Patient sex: M
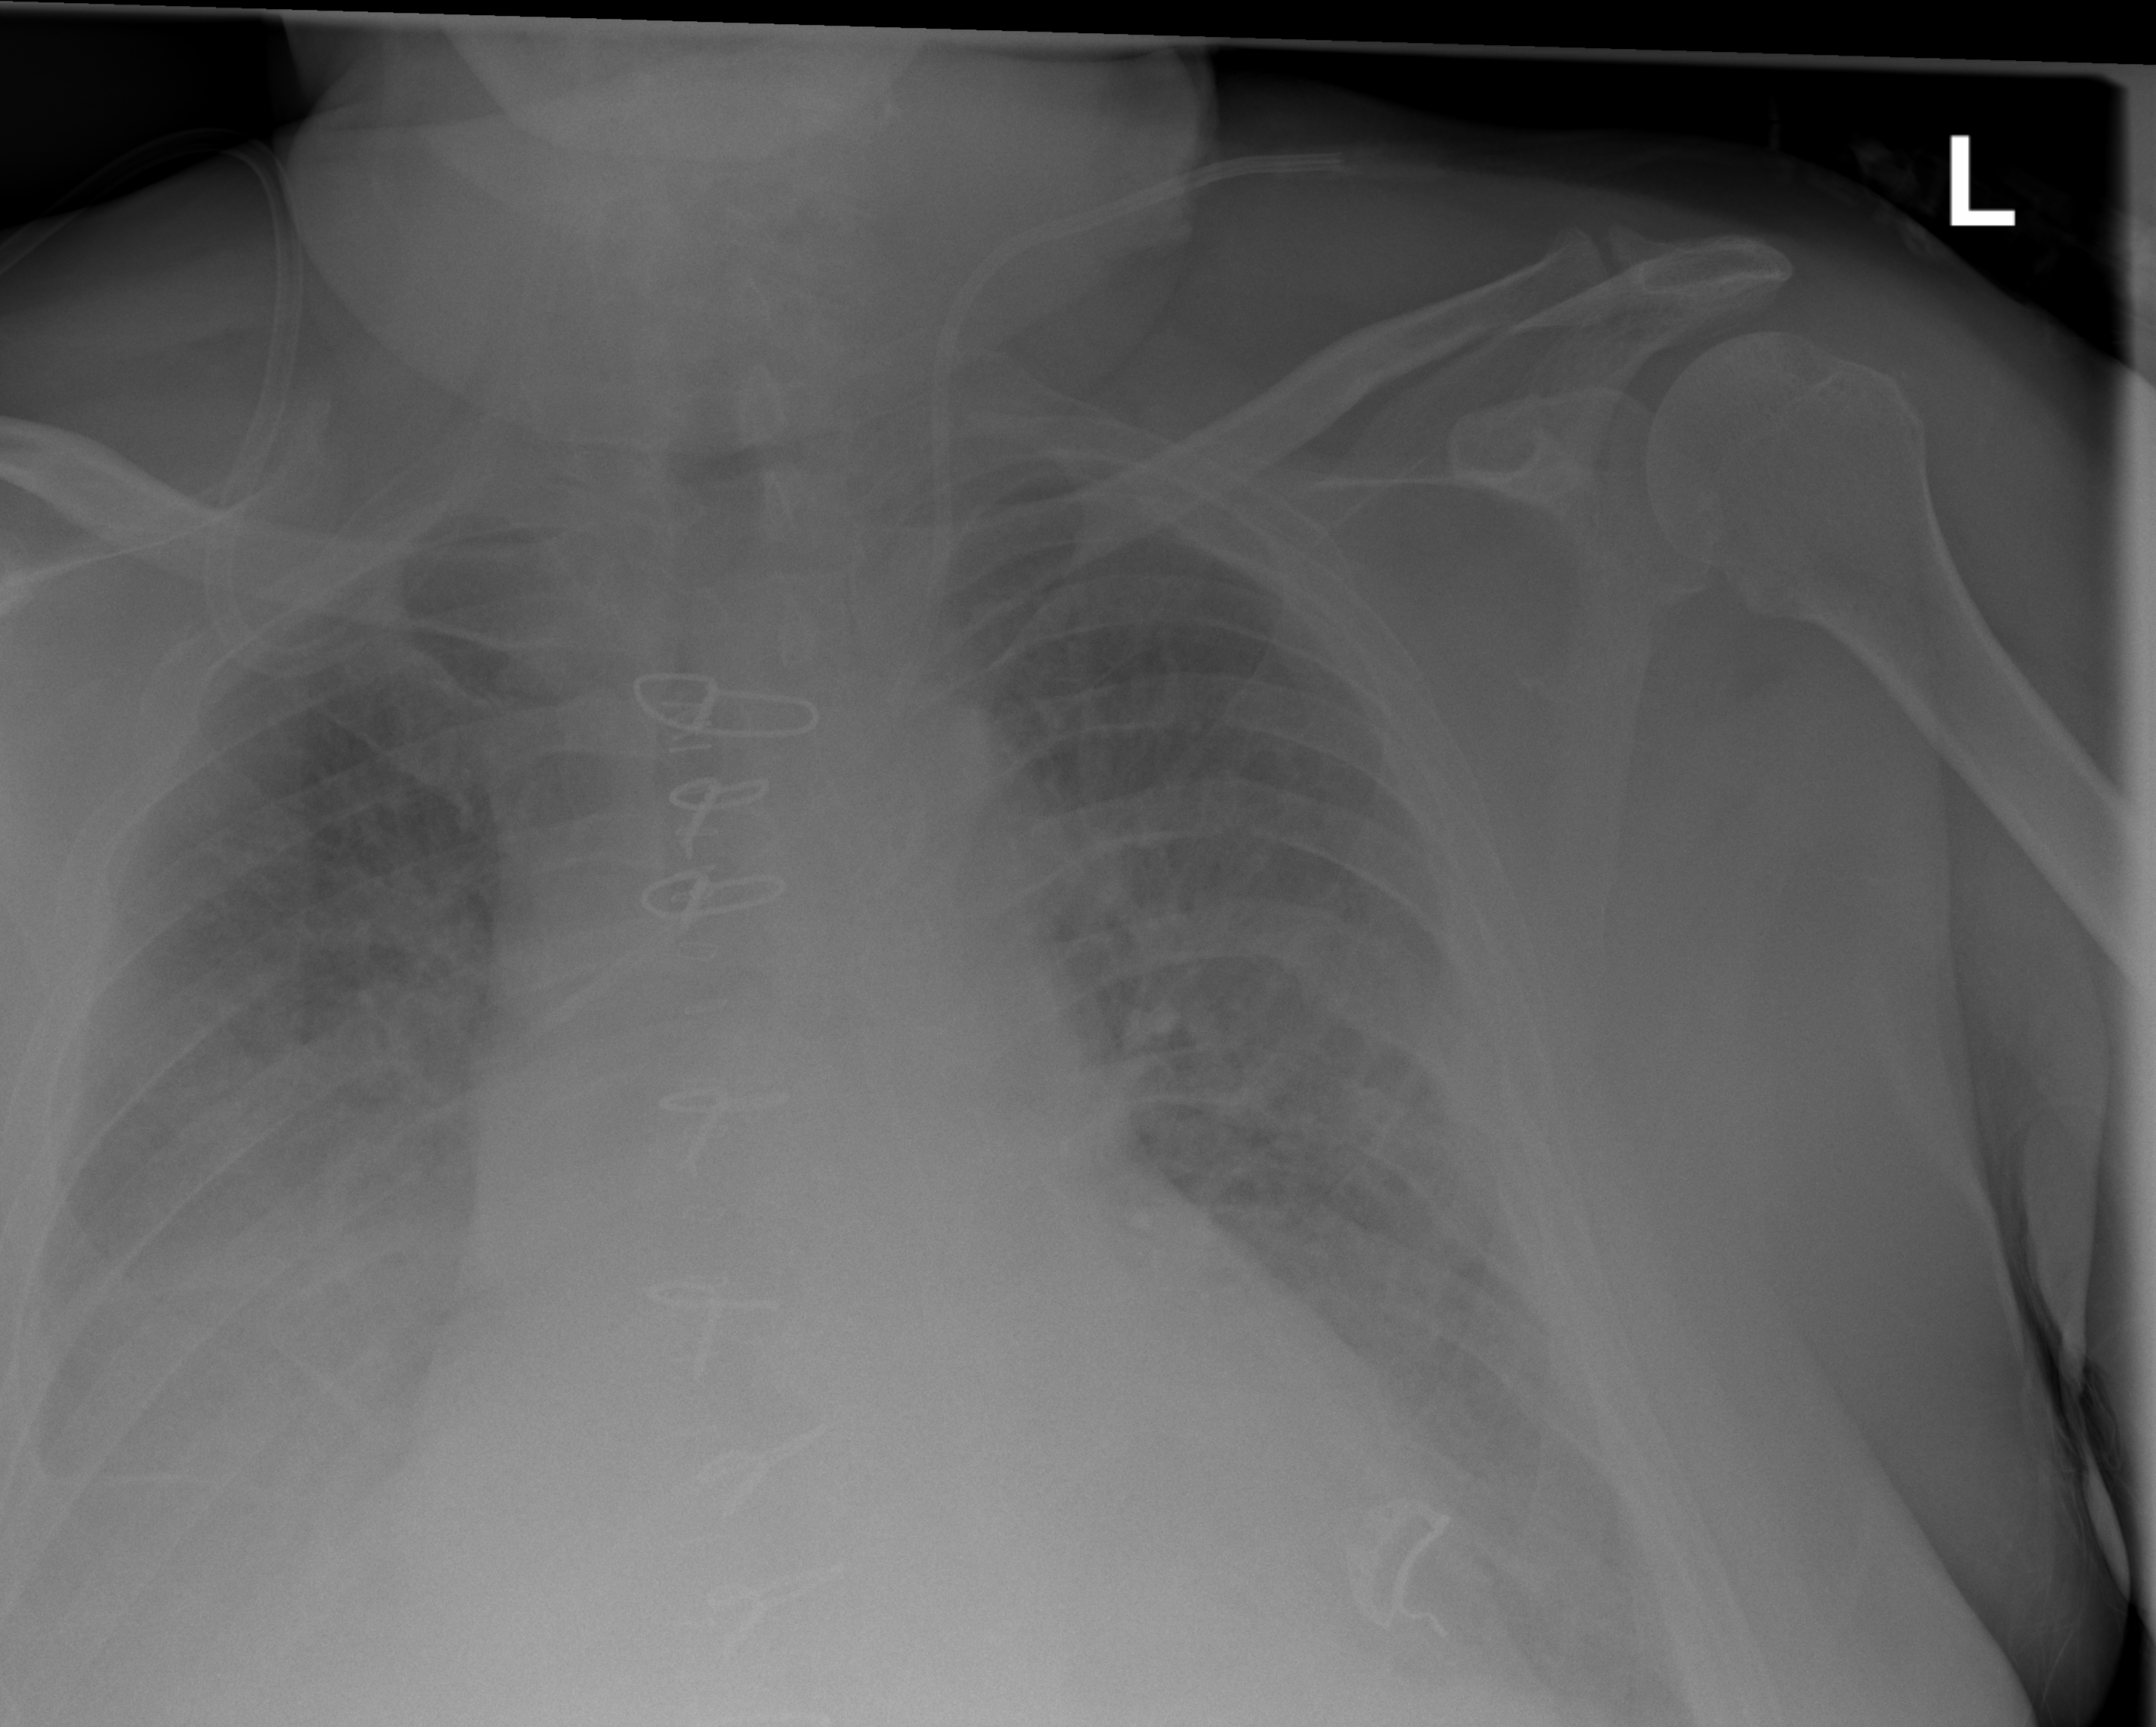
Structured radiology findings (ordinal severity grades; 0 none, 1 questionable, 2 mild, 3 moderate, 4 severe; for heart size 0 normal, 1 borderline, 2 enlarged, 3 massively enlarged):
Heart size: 2
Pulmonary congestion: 3
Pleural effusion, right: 3
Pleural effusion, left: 2
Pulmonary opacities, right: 2
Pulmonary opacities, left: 2
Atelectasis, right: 2
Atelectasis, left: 2